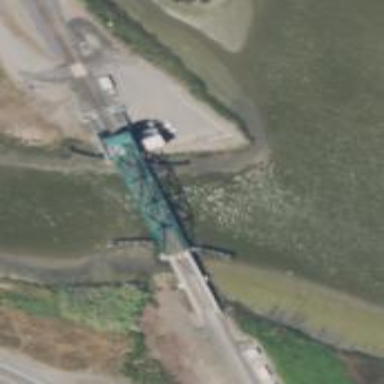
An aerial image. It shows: Bascule movable railway bridge.